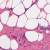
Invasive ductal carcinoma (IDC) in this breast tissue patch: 0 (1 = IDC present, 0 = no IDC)